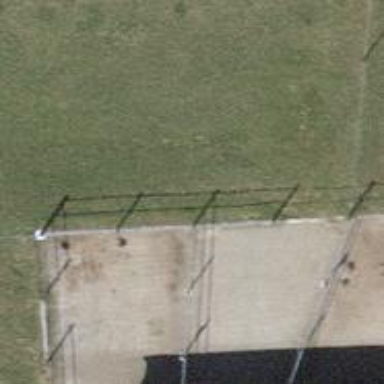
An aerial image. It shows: Fence is in the image.